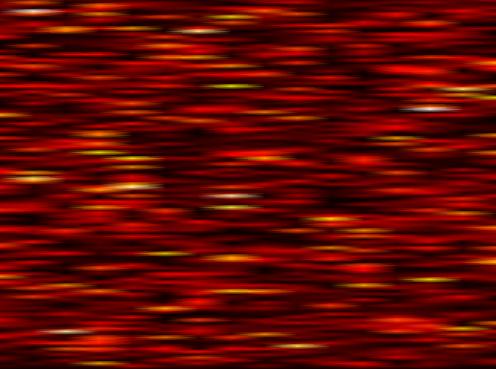
Label: FOFDM